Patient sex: F
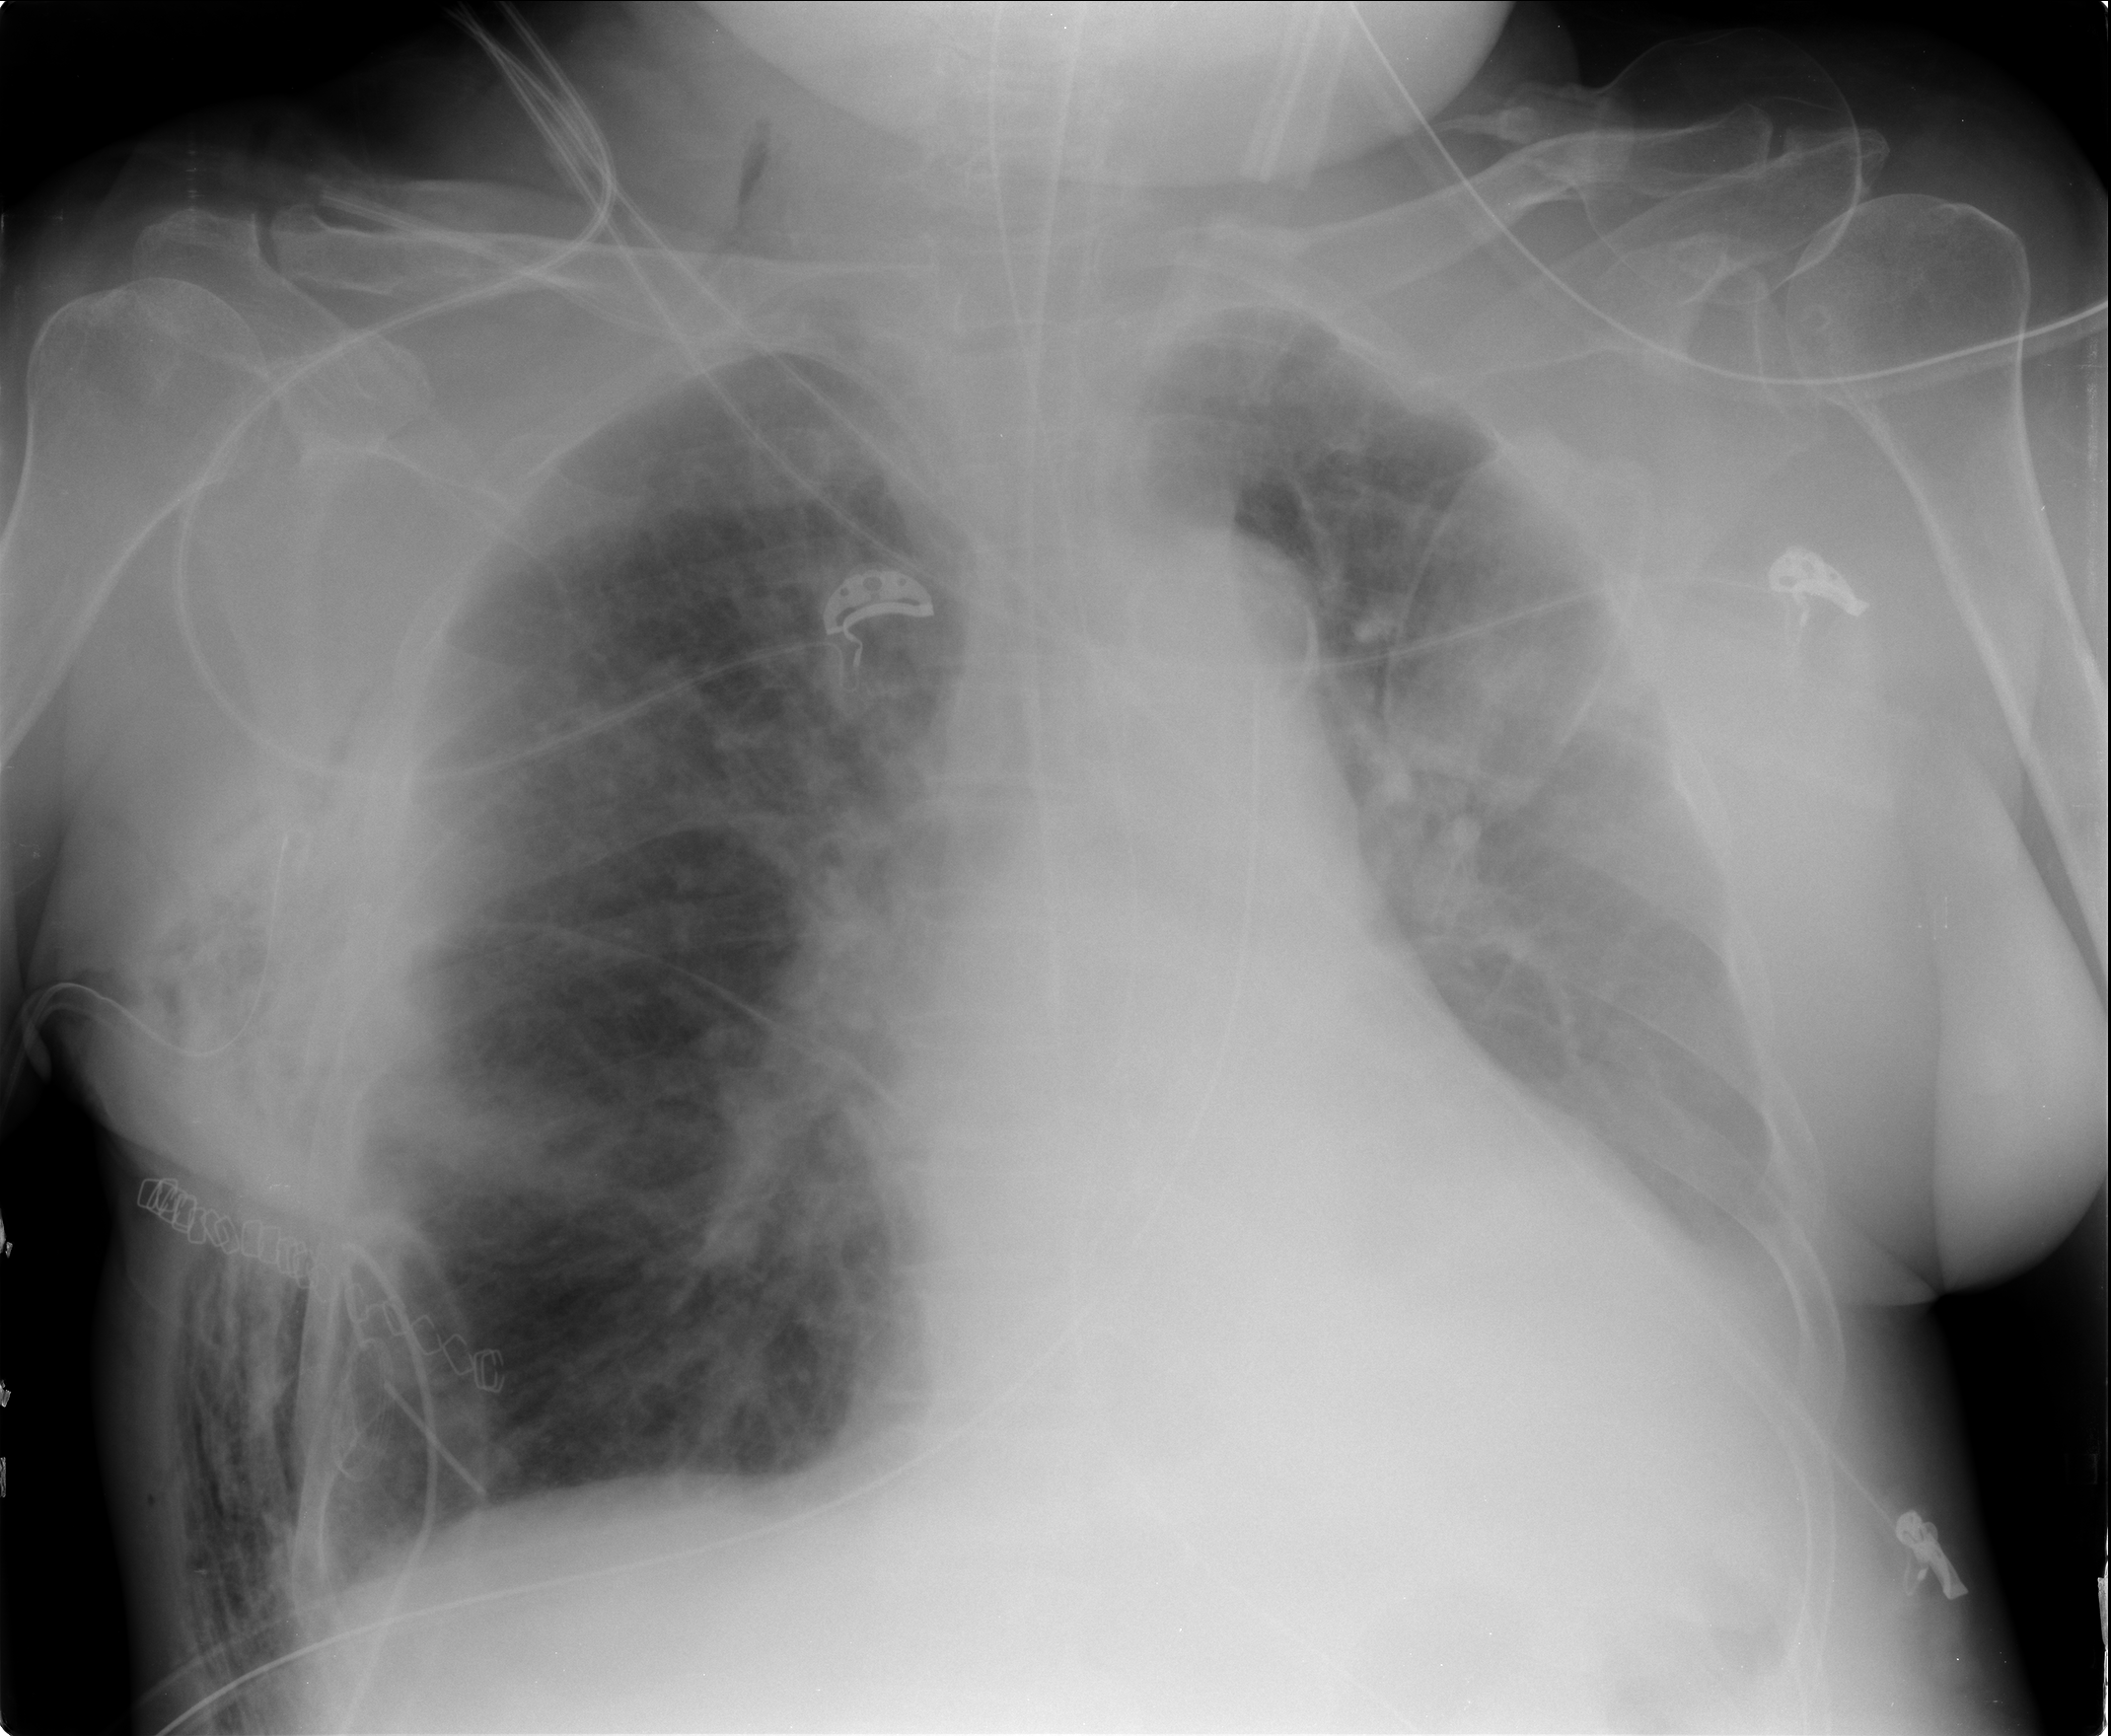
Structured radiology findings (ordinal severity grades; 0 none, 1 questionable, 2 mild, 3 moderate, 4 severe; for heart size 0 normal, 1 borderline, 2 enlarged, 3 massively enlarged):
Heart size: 0
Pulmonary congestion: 3
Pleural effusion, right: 1
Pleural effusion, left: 2
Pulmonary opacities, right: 2
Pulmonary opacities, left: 1
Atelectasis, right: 2
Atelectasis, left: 2